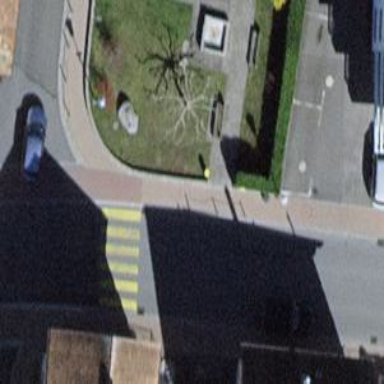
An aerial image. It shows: Uncontrolled zebra crossing on the road.